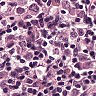
Metastatic tissue present: yes